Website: bh-photo
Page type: customer-info-address
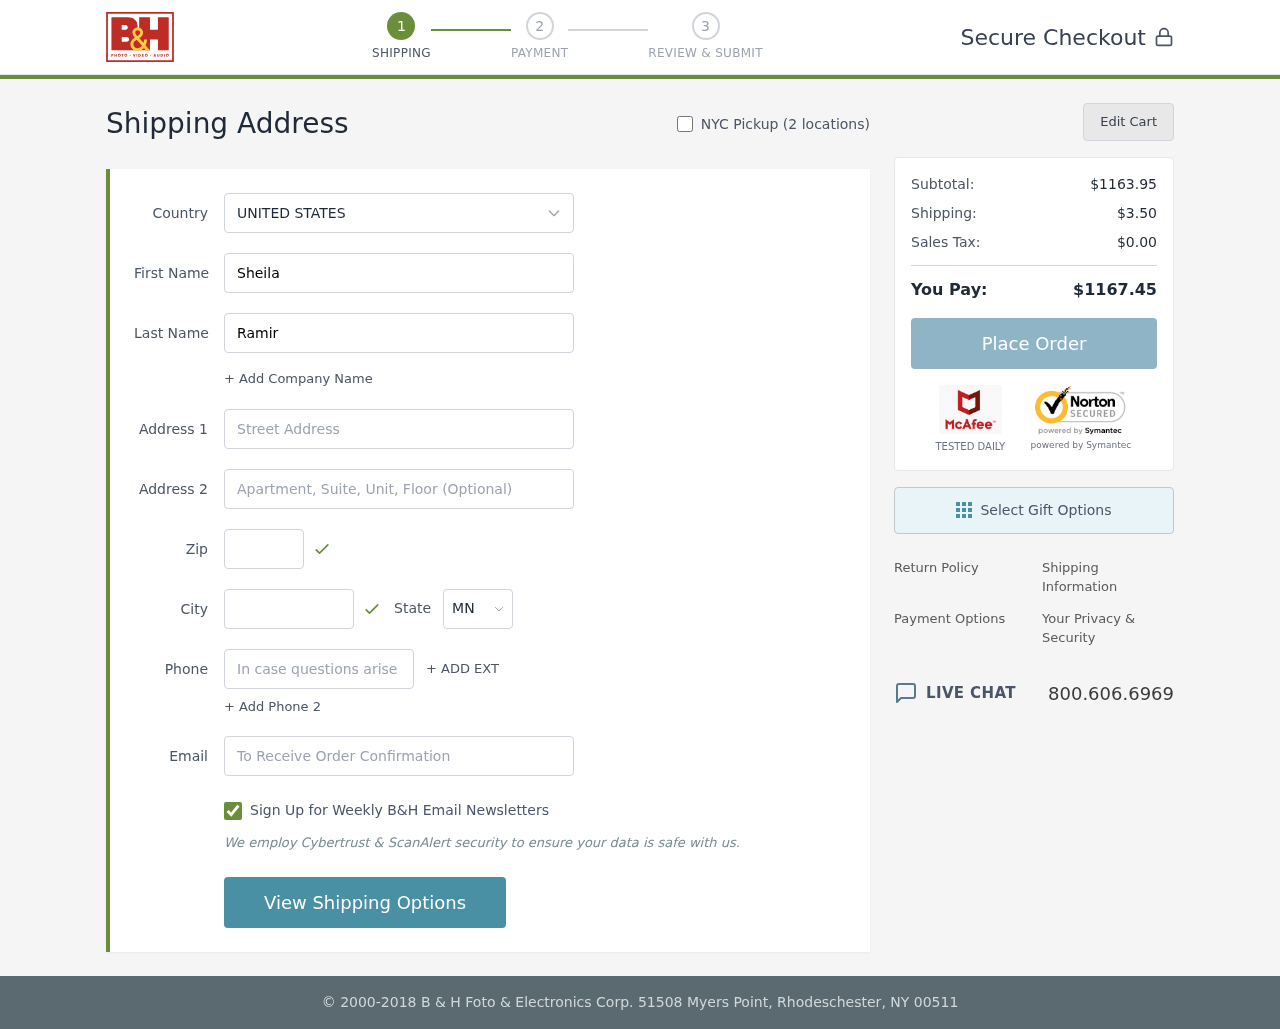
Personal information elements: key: PII_CITY
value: Jeannefurt
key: PII_COUNTRY
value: United States
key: PII_EMAIL
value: sramirez@yahoo.com
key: PII_FIRSTNAME
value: Sheila
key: PII_LASTNAME
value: Ramirez
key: PII_PHONE
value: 7408207799
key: PII_POSTCODE
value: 41975
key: PII_STATE_ABBR
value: MN
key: PII_STREET
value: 8096 Lisa Squares
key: PII_STREET2
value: Suite 916
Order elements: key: ORDER_SUBTOTAL
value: $1163.95
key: ORDER_SHIPPING_COST
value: $3.50
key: ORDER_TAX
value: $0.00
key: ORDER_TOTAL
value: $1167.45